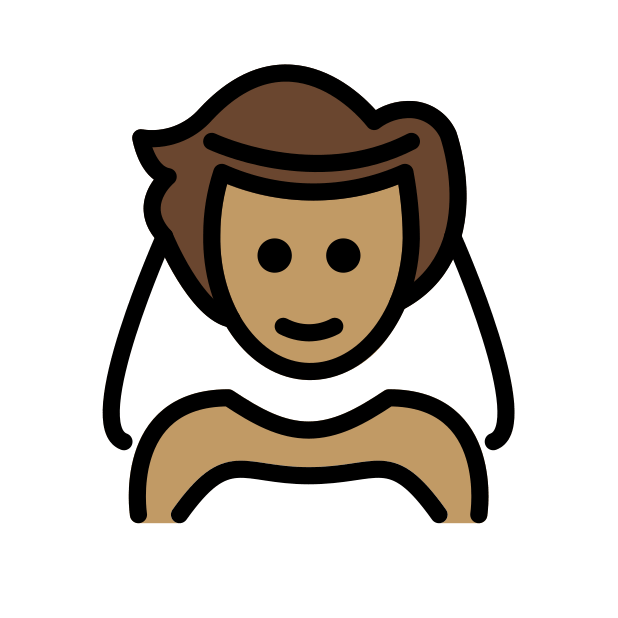
person with veil: medium skin tone